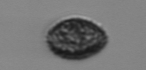
Label: Pseudochattonella_farcimen